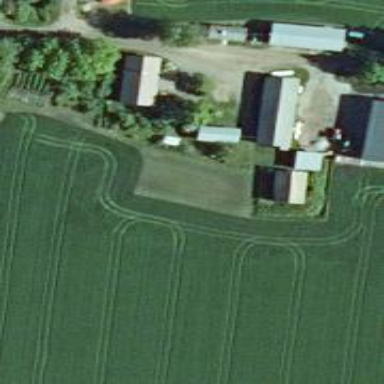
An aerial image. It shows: Farm with farmyard.